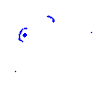
Particle: pion